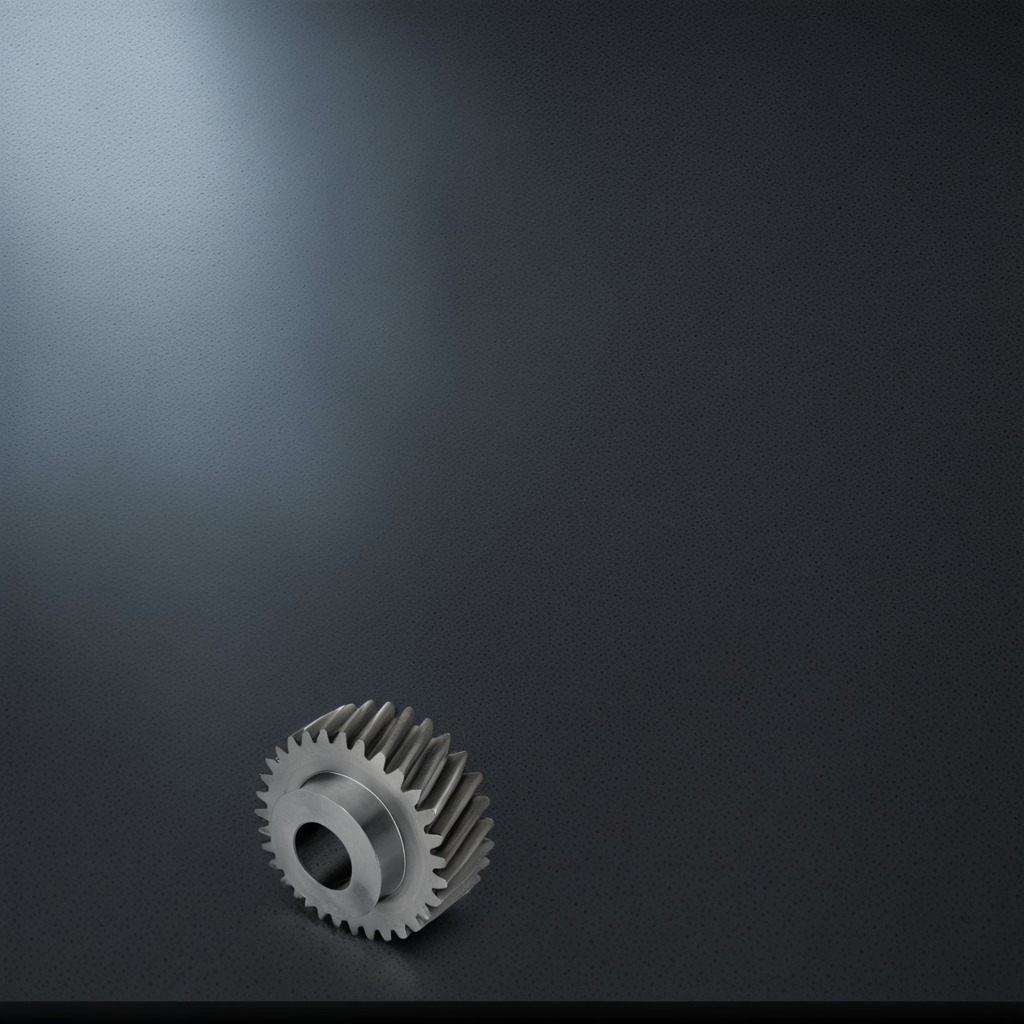
A steel gear with teeth is lying on a clean granite table inside a workshop at night.